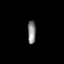
Tissue: prostate
Cell type: T cells
Senescence score: 0.2264
Nuclear area (px): 185
Mean DAPI intensity: 136.168